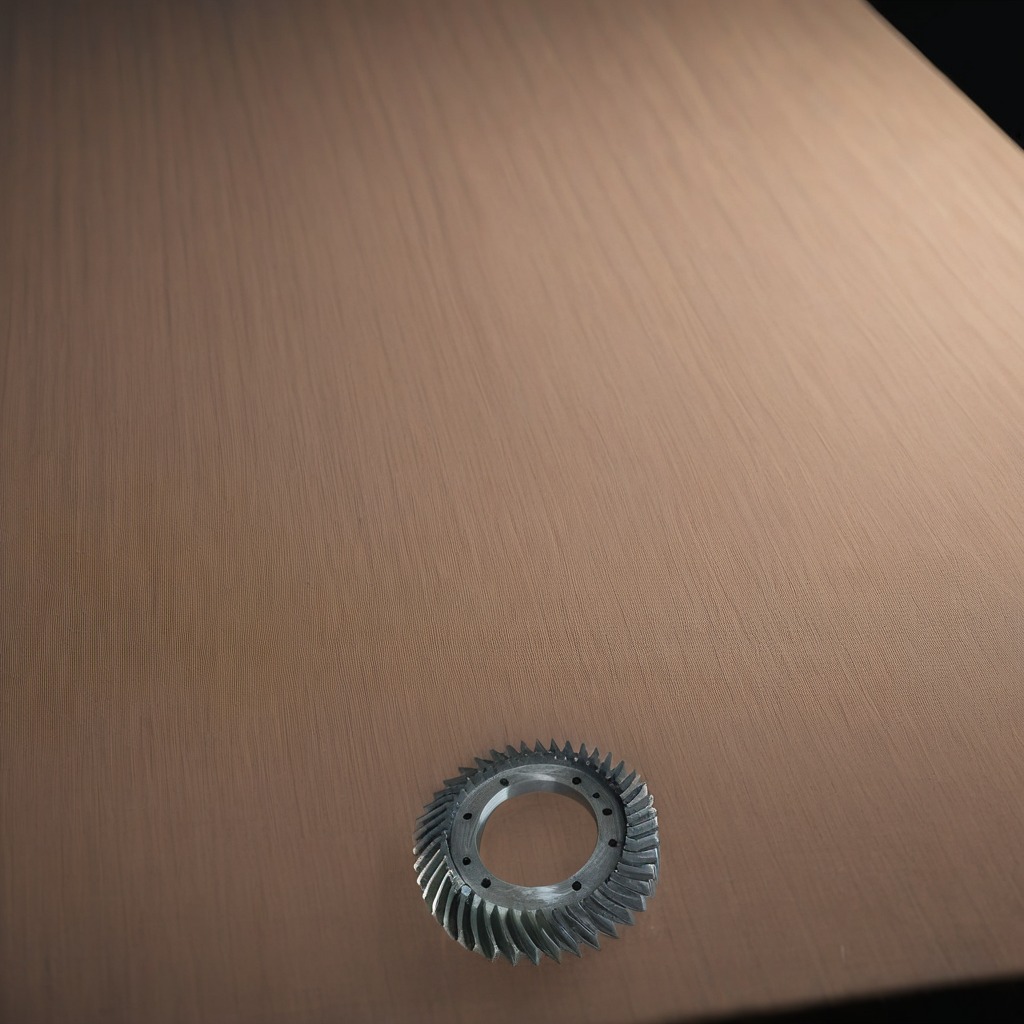
A steel gear with teeth is lying on the wooden table.